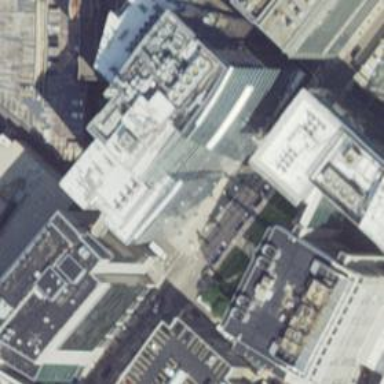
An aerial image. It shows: Building.